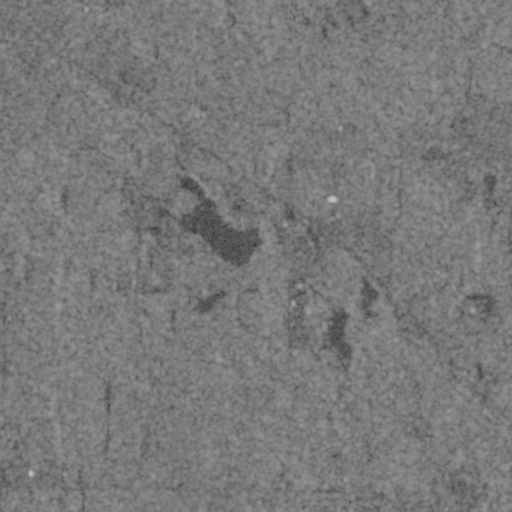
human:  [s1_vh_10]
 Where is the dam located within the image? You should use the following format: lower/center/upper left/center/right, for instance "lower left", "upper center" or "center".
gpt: The dam is located in the center of the image.
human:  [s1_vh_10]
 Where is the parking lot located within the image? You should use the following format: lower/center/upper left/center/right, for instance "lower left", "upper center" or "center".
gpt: The parking lot is located in the center of the image.
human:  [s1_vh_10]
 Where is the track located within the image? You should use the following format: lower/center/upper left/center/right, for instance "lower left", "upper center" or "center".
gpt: The track is located in the center left of the image.
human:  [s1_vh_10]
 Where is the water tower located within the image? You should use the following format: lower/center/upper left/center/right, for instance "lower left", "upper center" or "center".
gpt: The water tower is located in the center of the image.
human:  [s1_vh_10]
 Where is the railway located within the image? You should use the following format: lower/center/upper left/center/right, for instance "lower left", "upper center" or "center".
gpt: The railway is located in the left of the image.
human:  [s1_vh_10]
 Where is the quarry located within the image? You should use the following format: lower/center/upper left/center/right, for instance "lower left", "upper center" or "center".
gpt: There is no quarry in the image.

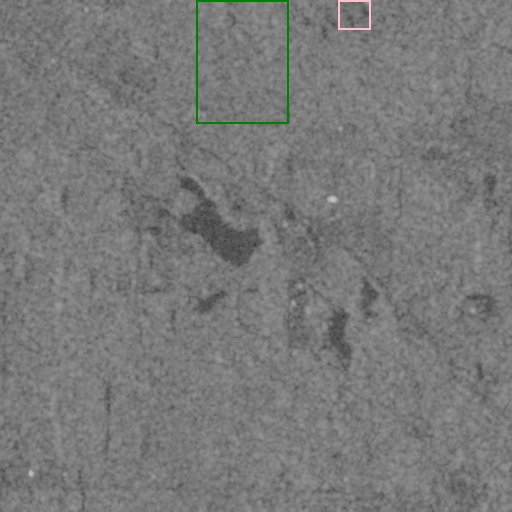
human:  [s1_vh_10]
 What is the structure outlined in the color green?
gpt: The structure outlined in green is a crop field.
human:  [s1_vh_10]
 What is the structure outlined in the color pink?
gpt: The structure outlined in pink is a park.
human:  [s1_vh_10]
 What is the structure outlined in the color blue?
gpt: There is no blue outline.